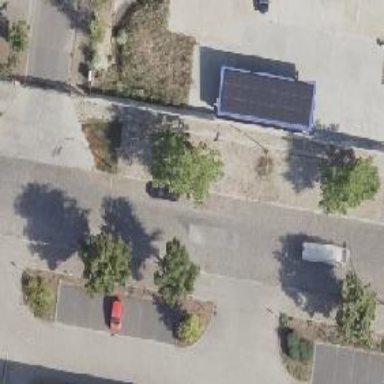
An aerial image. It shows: Broadleaved deciduous tree in parking area.